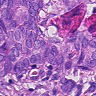
Metastatic tissue present: yes